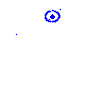
Particle: kaon